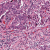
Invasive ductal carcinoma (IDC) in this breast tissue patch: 0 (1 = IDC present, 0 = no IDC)